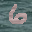
Label: 6